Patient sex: F
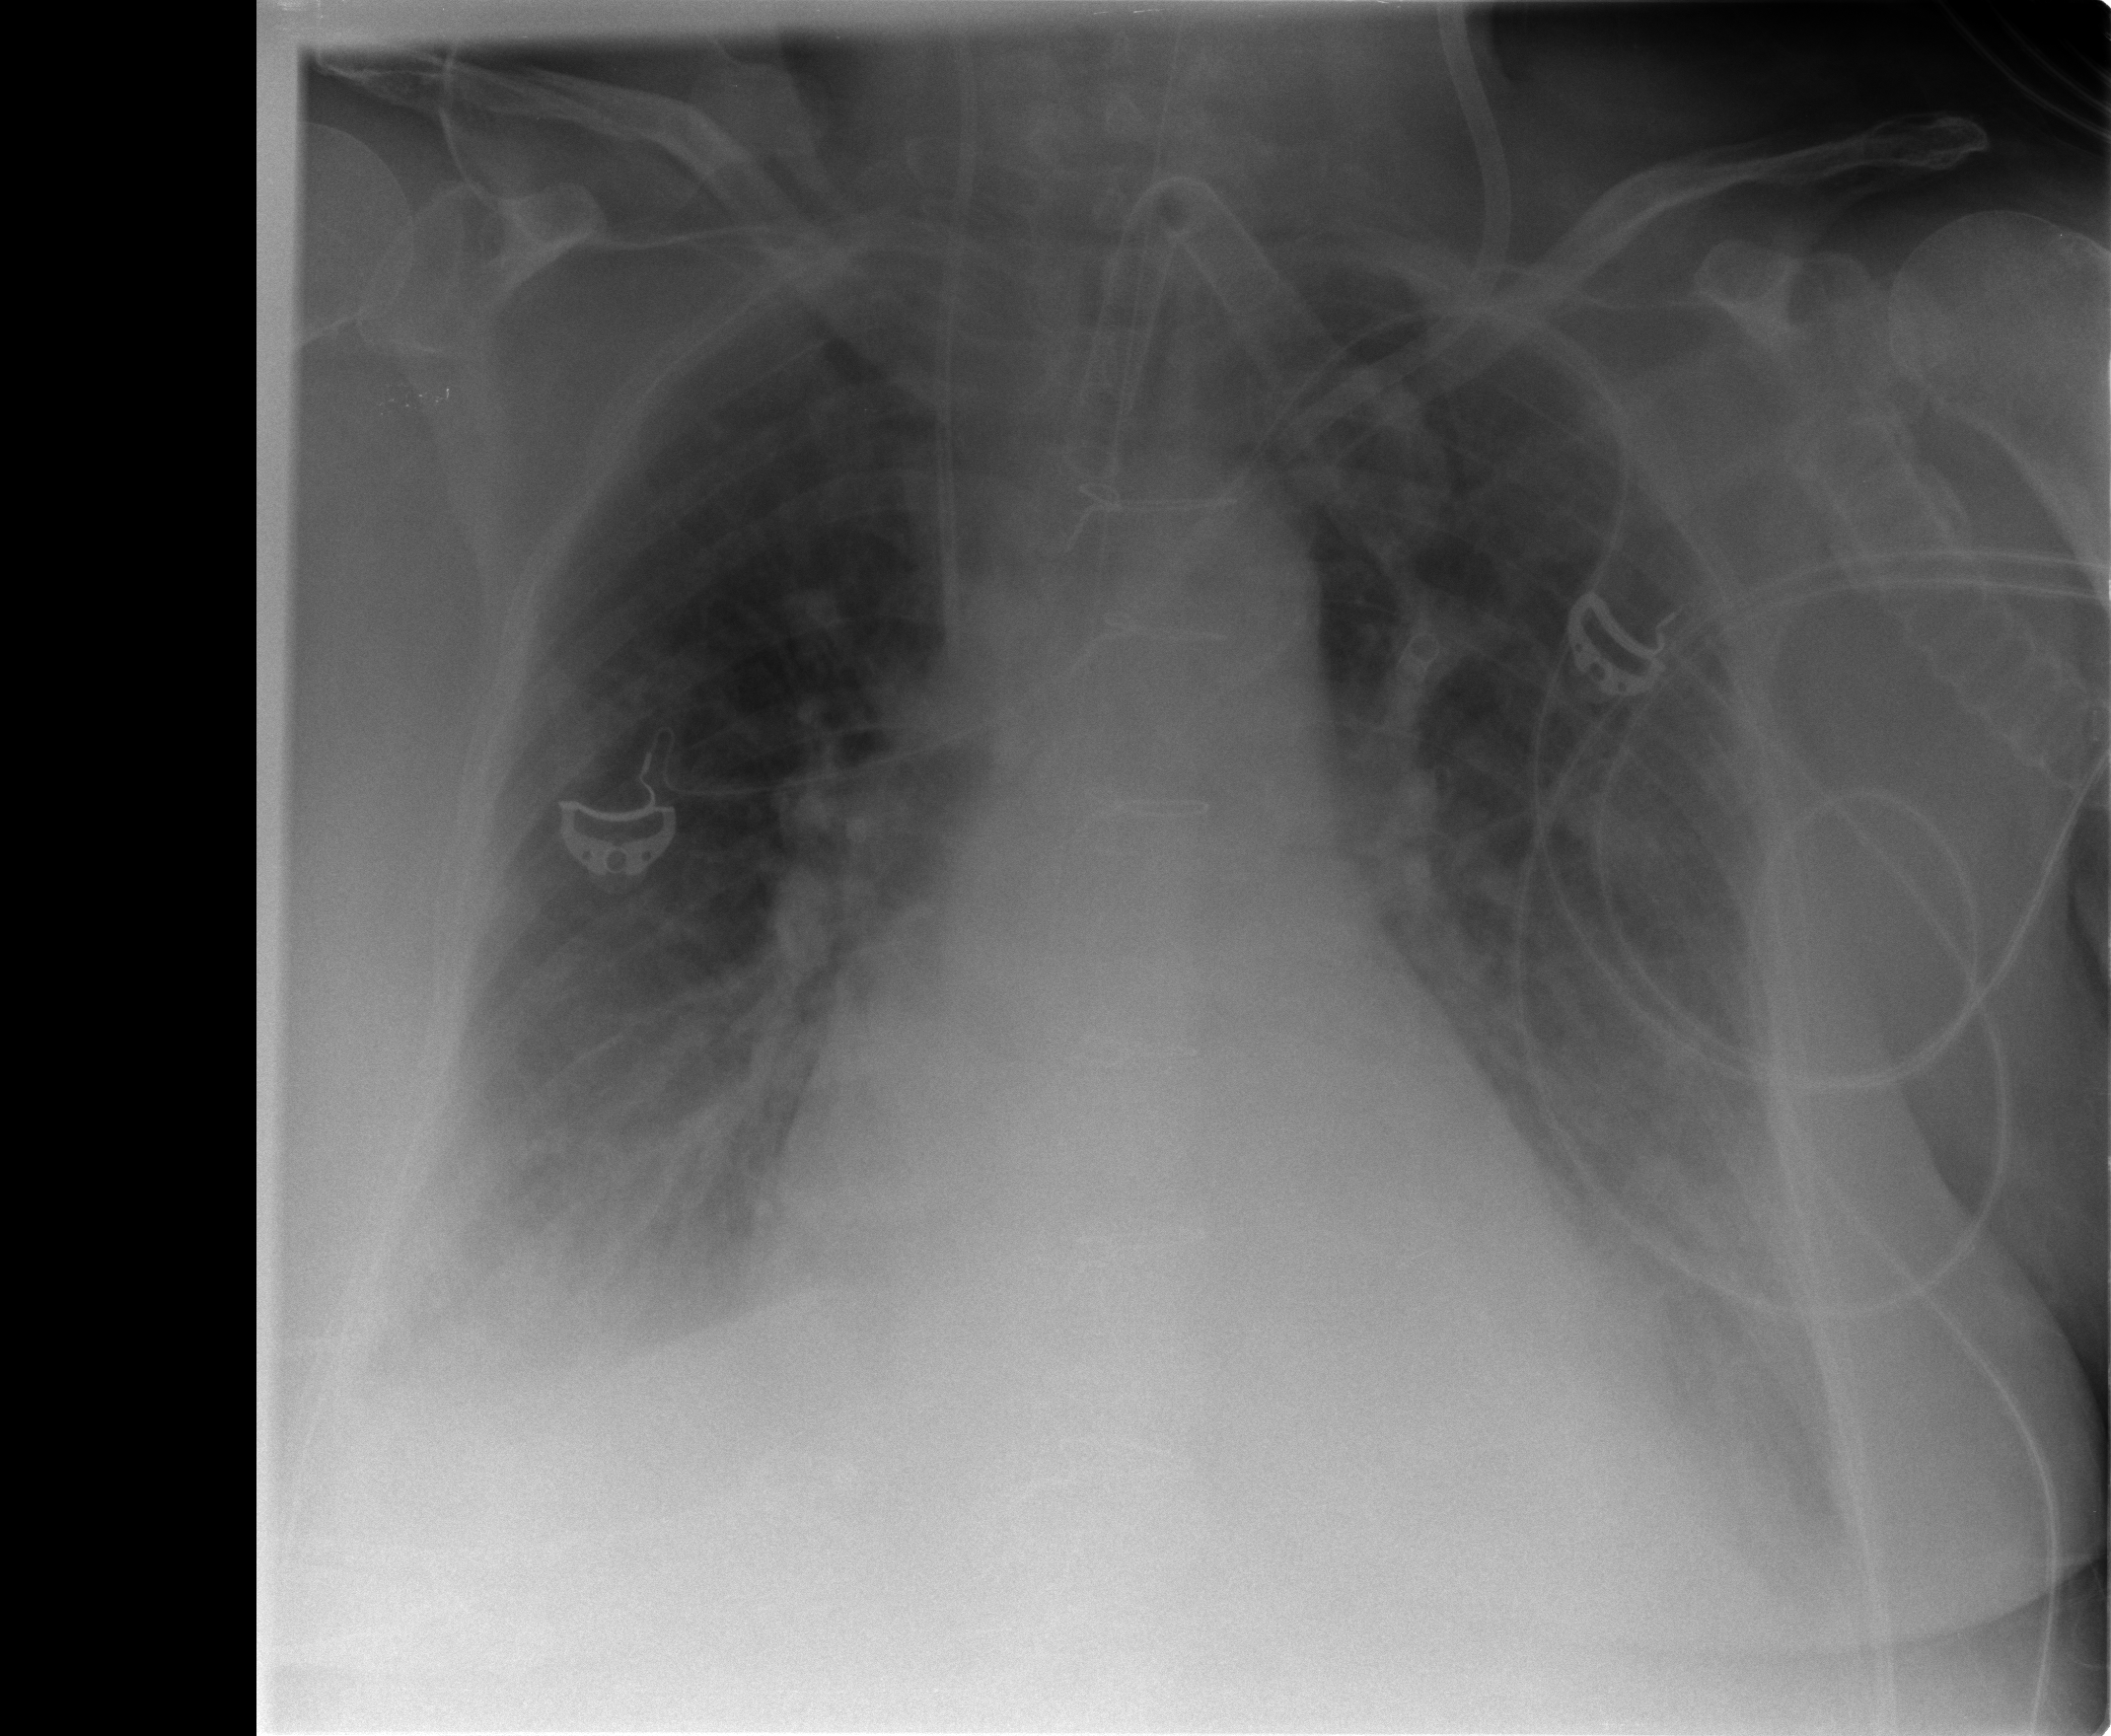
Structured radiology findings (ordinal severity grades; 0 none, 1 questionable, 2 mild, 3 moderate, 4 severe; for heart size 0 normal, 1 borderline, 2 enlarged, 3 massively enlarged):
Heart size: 2
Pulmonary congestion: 2
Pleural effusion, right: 2
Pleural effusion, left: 2
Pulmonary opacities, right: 0
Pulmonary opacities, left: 0
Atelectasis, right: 2
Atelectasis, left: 2